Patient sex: M
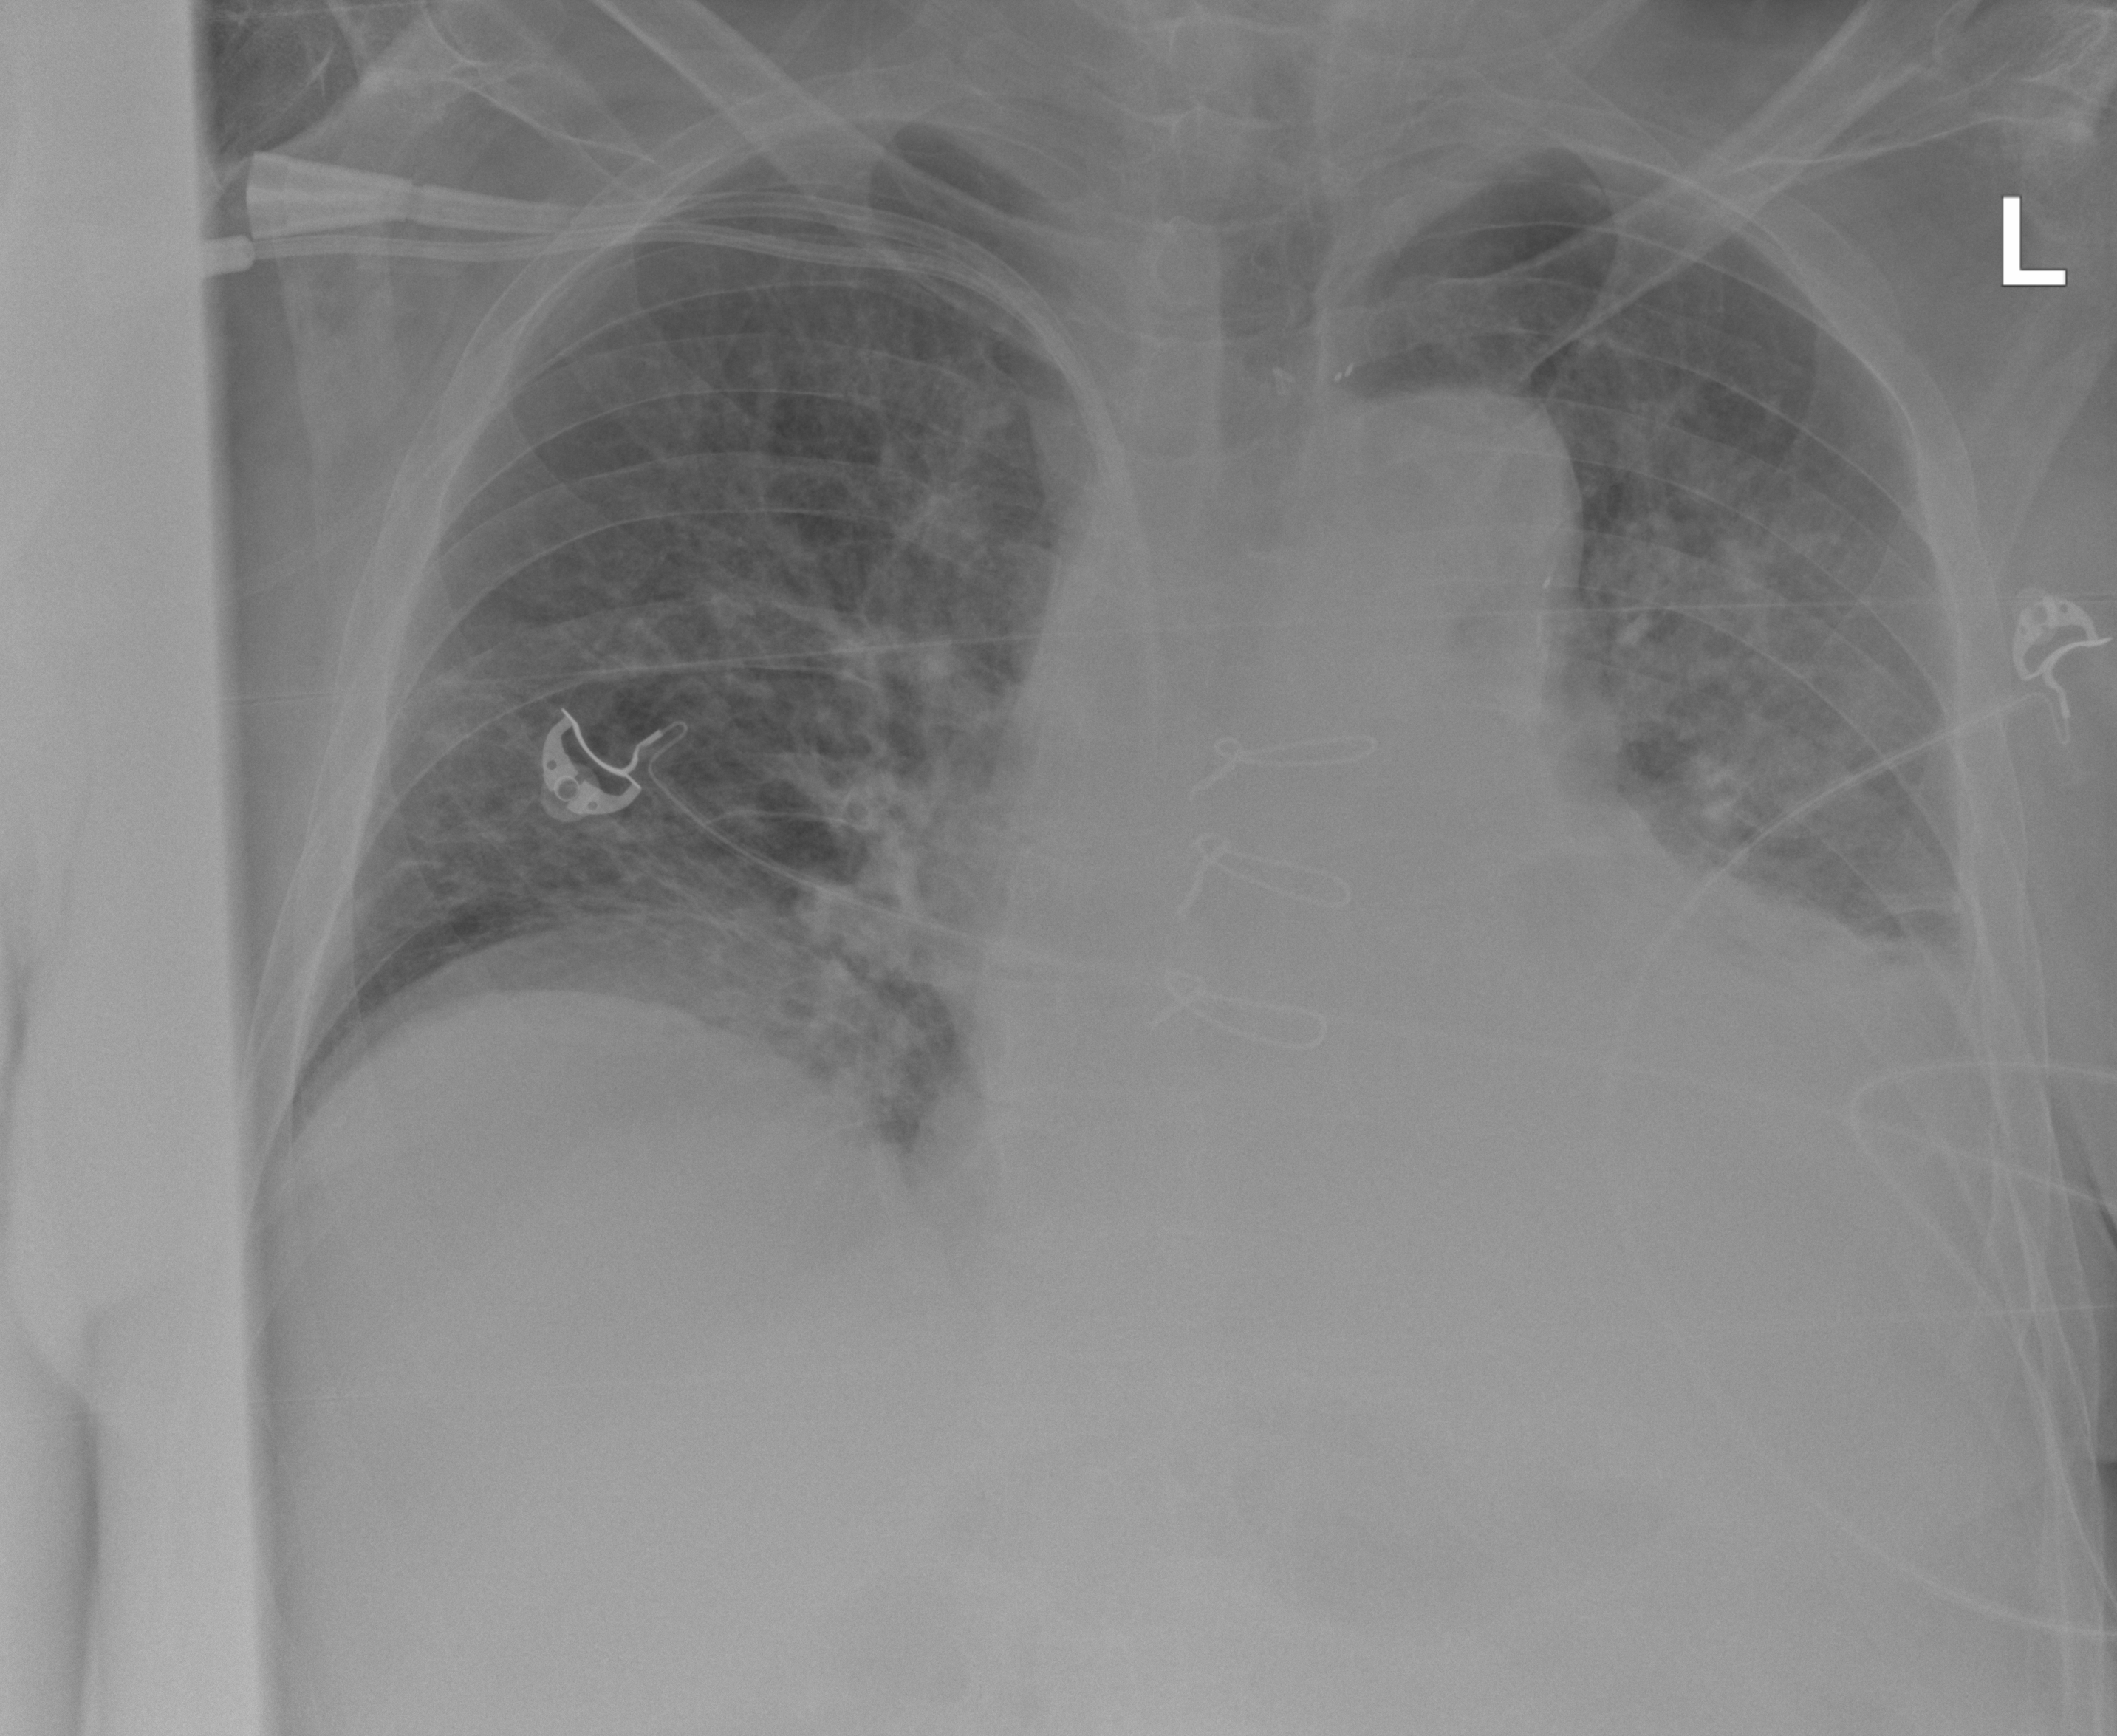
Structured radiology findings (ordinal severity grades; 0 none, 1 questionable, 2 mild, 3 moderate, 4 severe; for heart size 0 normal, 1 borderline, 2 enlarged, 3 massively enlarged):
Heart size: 2
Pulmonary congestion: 2
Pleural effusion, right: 0
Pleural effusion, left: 2
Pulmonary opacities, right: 0
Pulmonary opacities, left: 0
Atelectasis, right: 2
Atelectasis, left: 2